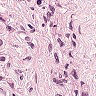
Metastatic tissue present: yes